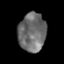
Tissue: prostate
Cell type: T cells
Senescence score: 0.2783
Nuclear area (px): 1038
Mean DAPI intensity: 109.08